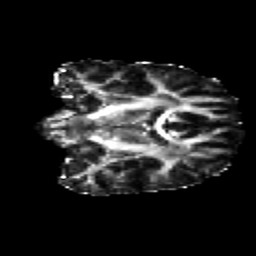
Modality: FA
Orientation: coronal
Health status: healthy
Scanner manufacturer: siemens
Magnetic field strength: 3 T
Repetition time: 12 s
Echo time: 0.092 s